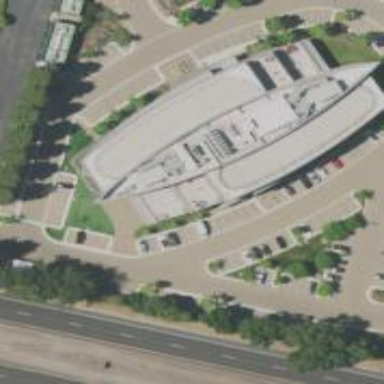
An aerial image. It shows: Office building with flat roof.